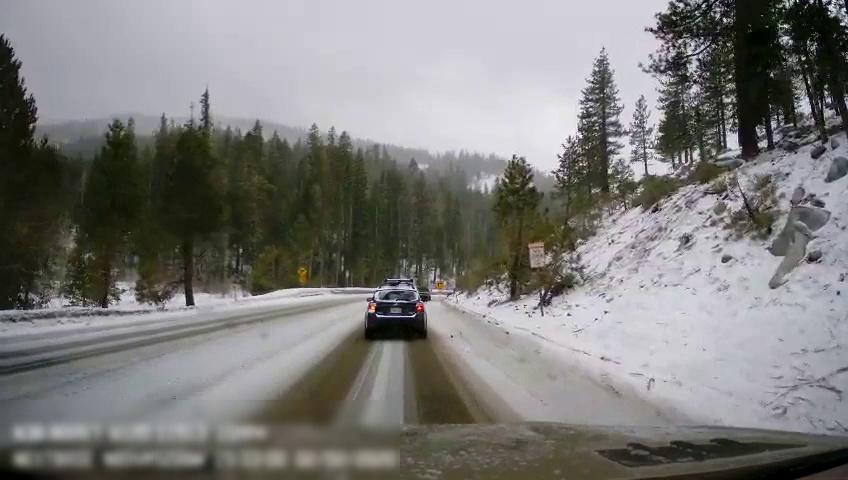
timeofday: Day
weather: Snowy
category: Drivable Space
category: Vehicles | Truck
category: Vehicles | Car
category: Traffic | Signs